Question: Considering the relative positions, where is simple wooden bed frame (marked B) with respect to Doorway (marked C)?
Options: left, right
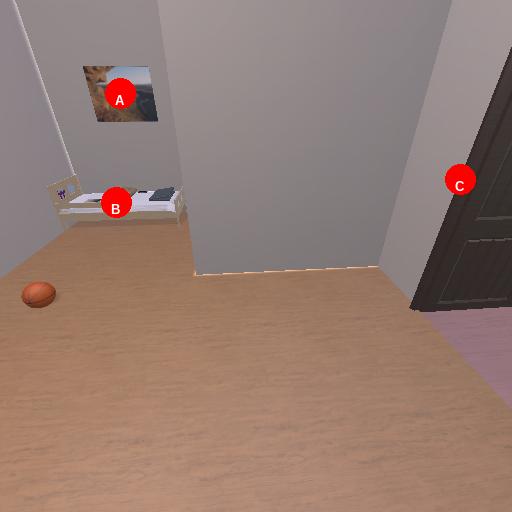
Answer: left